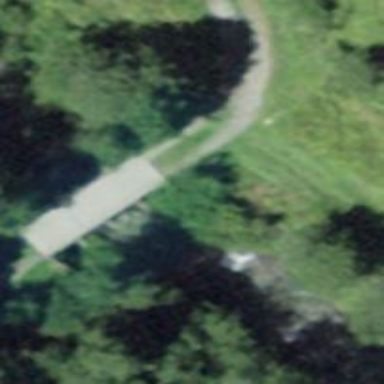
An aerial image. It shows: Track road with bridge.